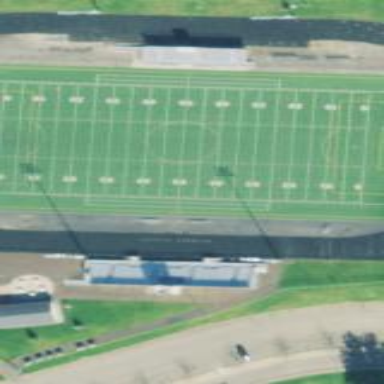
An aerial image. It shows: American football pitch with artificial turf.